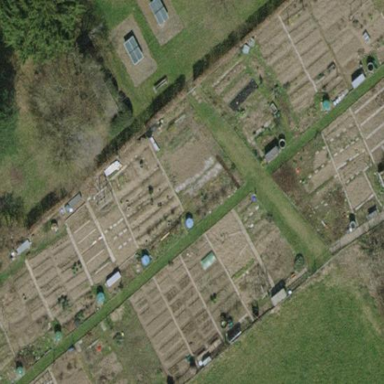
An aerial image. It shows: Allotments area.